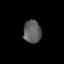
Tissue: lung
Cell type: Epithelial cells
Senescence score: 0.2188
Nuclear area (px): 394
Mean DAPI intensity: 95.013